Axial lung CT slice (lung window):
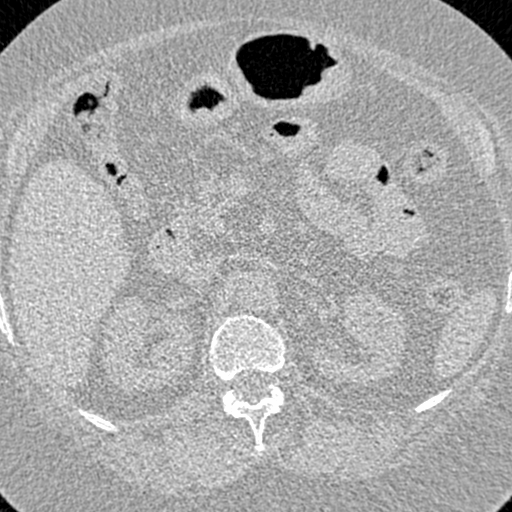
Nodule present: no